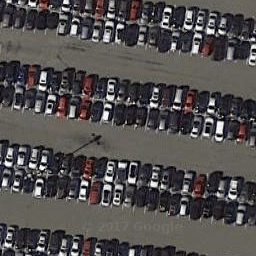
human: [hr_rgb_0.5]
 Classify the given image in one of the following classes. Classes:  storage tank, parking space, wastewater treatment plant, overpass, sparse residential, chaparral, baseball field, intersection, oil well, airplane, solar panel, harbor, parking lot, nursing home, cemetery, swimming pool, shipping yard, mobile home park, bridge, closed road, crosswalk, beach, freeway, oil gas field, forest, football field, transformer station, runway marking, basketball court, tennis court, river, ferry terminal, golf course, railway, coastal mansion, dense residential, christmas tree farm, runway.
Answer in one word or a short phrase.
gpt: parking lot